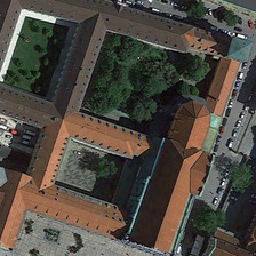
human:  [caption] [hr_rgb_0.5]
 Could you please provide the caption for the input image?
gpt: Green trees grow in a square church .

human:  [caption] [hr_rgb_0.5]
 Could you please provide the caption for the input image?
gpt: There are green trees in the square church

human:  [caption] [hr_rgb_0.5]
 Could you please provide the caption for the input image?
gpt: Green trees grow in a square Church

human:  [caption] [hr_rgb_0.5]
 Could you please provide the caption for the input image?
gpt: Green trees grow in a square church

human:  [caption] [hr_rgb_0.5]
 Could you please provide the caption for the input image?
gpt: The green trees in the church